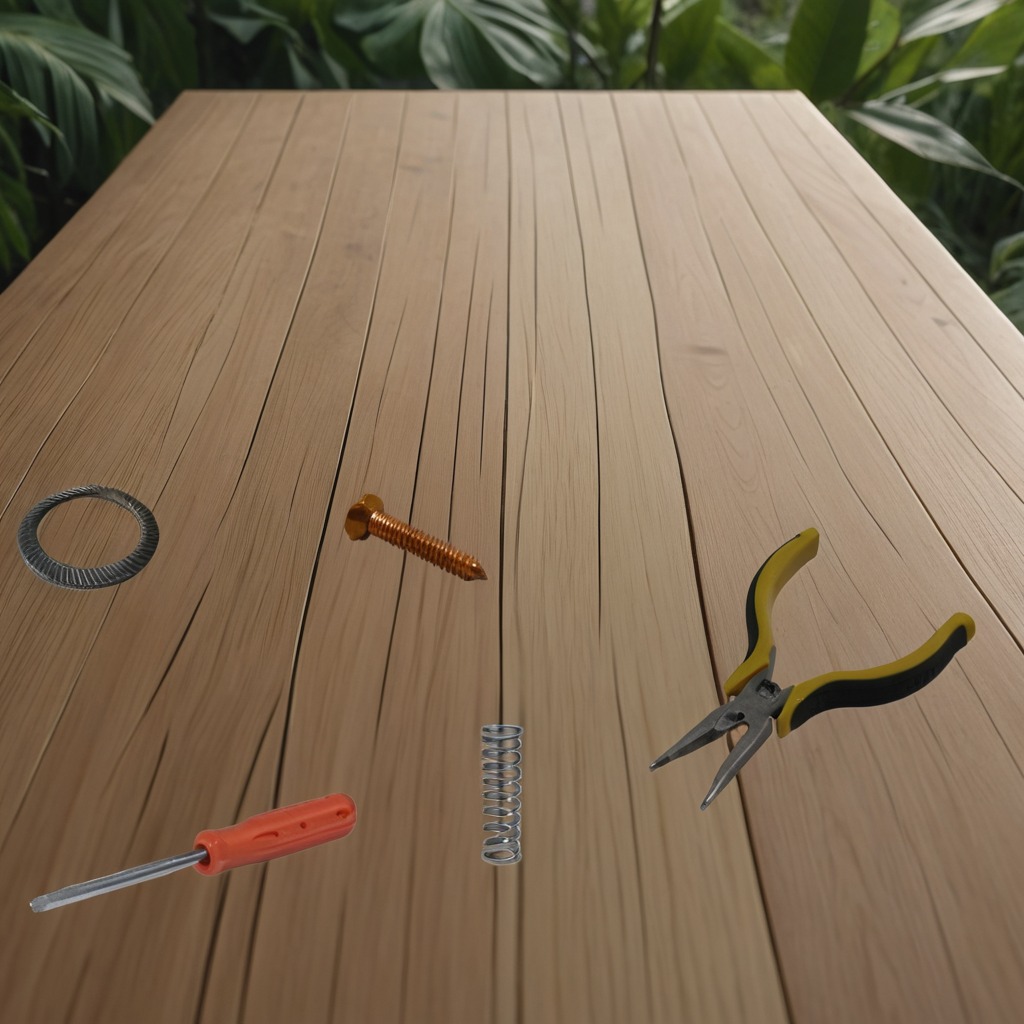
A washer is lying on the wooden table.